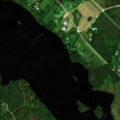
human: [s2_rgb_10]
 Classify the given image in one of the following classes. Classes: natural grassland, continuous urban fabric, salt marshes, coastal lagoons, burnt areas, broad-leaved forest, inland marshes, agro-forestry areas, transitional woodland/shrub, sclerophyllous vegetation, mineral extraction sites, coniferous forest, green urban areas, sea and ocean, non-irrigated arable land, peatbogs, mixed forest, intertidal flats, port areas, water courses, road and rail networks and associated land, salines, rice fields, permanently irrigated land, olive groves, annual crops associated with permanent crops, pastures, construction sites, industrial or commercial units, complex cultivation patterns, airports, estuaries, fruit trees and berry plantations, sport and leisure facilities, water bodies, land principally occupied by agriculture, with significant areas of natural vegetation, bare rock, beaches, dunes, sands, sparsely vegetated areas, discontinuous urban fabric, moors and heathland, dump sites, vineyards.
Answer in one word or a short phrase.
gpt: land principally occupied by agriculture, with significant areas of natural vegetation, coniferous forest, mixed forest, water bodies